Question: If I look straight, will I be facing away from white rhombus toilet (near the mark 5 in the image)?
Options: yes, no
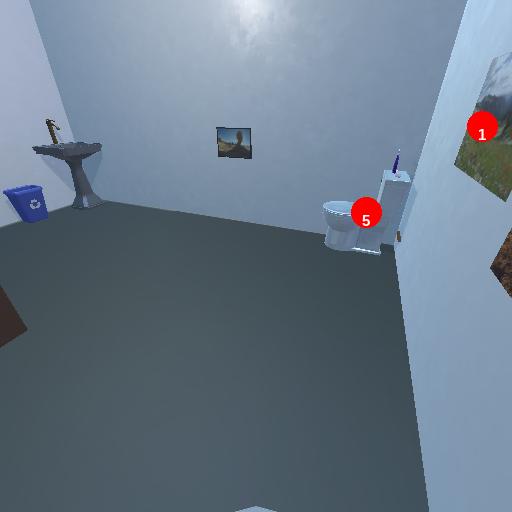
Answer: yes